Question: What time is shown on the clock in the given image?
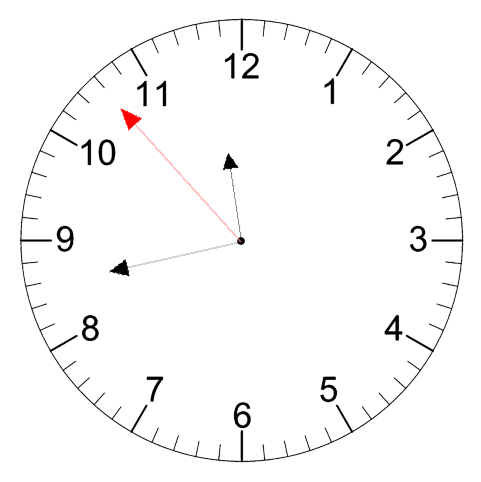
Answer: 11:42:53